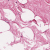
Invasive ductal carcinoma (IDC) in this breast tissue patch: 0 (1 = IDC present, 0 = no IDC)